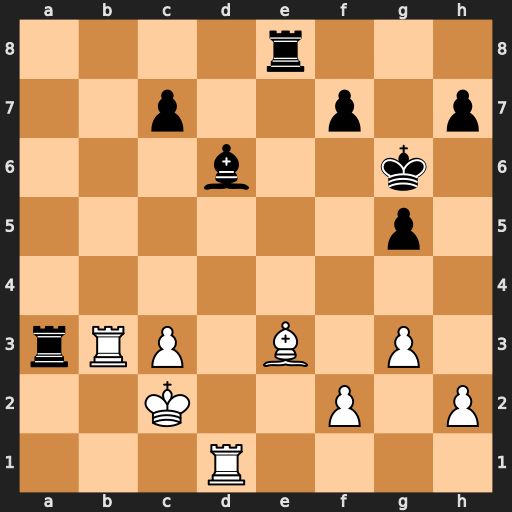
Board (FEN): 4r3/2p2p1p/3b2k1/6p1/8/rRP1B1P1/2K2P1P/3R4
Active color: w
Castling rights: -
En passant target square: -
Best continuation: Rxd6+ cxd6 Rxa3